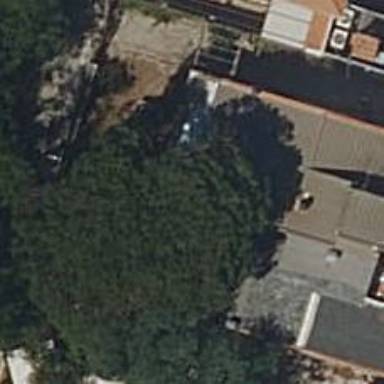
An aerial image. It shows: Kindergarten.